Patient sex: F
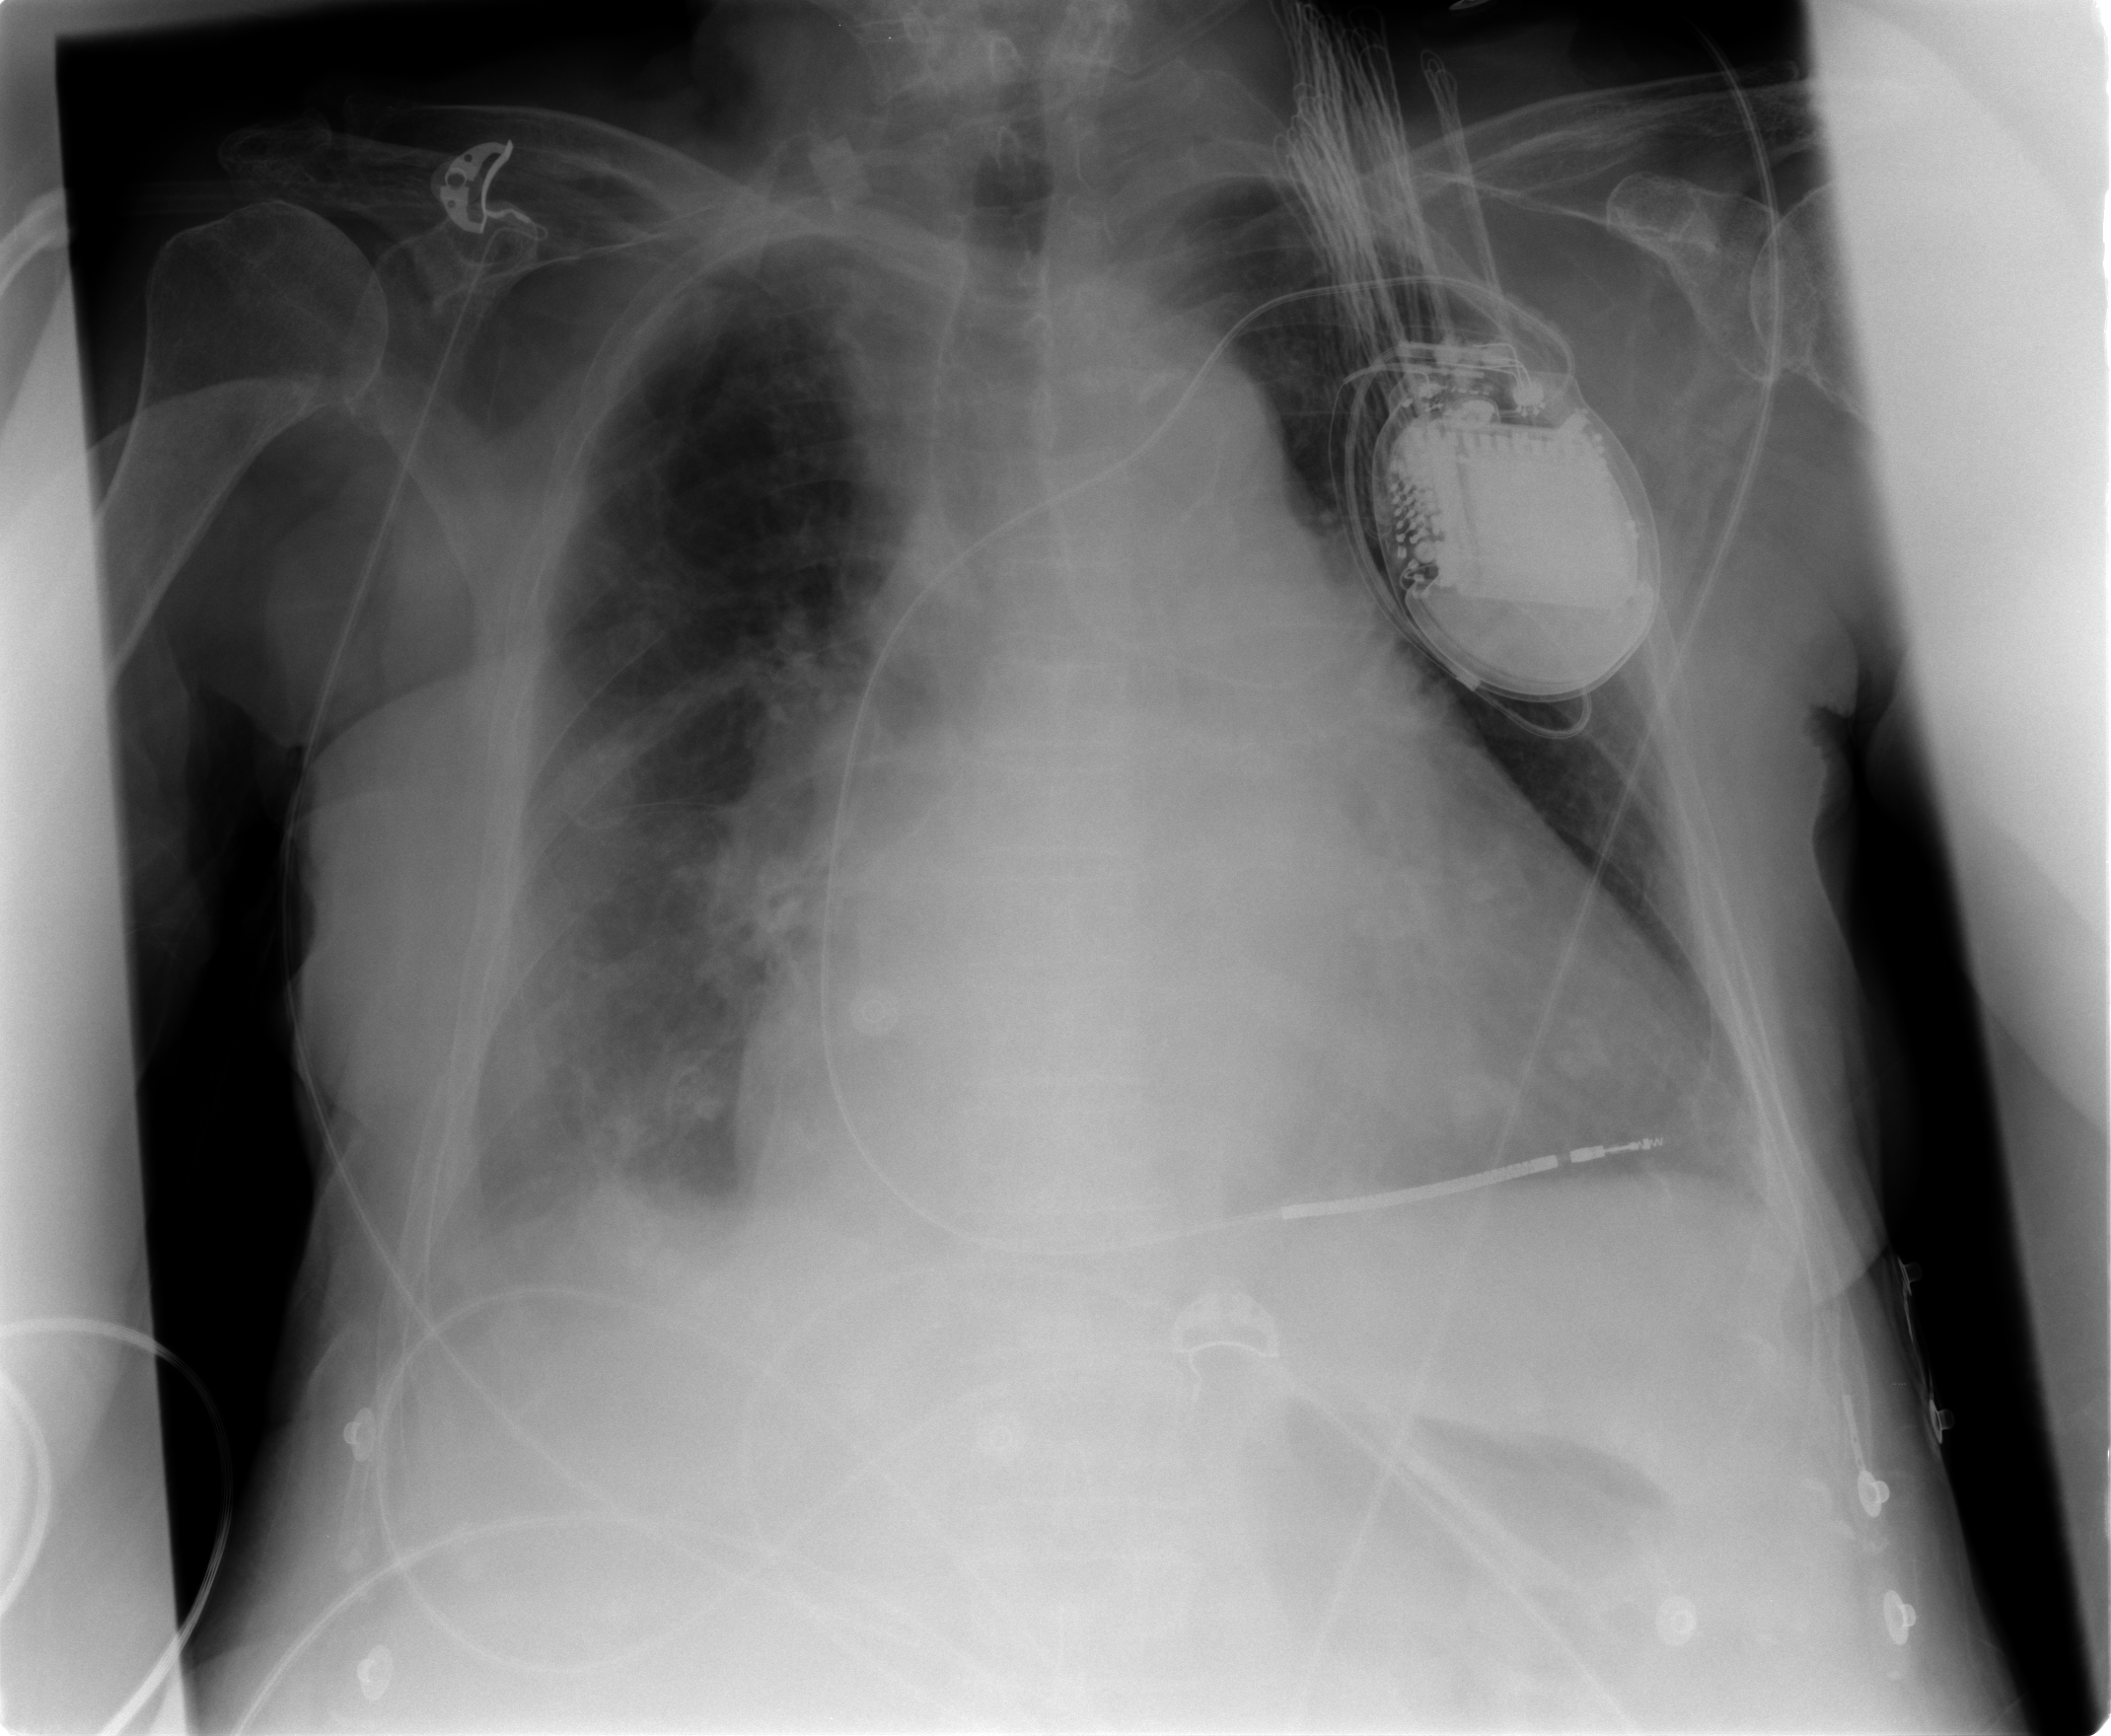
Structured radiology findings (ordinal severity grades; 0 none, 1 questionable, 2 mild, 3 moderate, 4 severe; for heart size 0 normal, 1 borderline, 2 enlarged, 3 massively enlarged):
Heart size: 3
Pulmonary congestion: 3
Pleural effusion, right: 2
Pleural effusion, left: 2
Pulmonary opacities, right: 2
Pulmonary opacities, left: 2
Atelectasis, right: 3
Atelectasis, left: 3